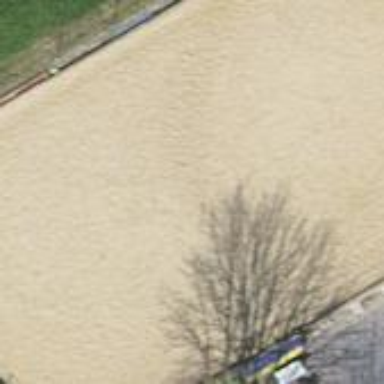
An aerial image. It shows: Equestrian pitch used for leisure and sports activities.